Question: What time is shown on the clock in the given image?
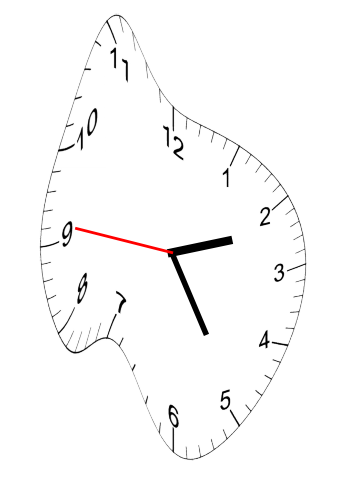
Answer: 02:24:46